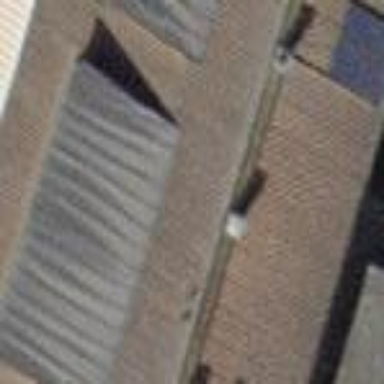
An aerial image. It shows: Terrace building.